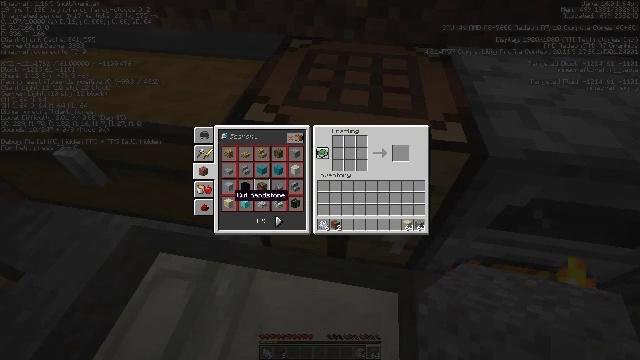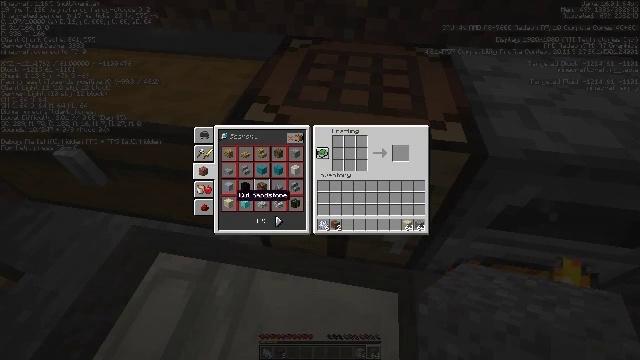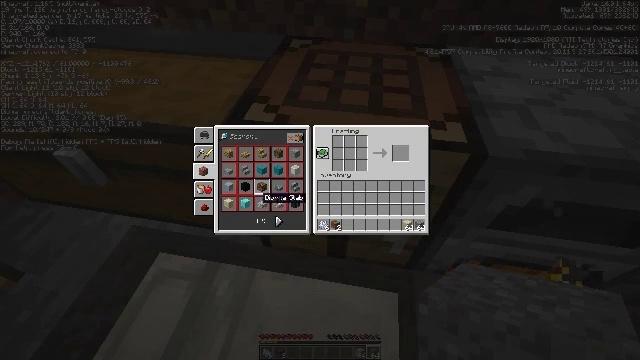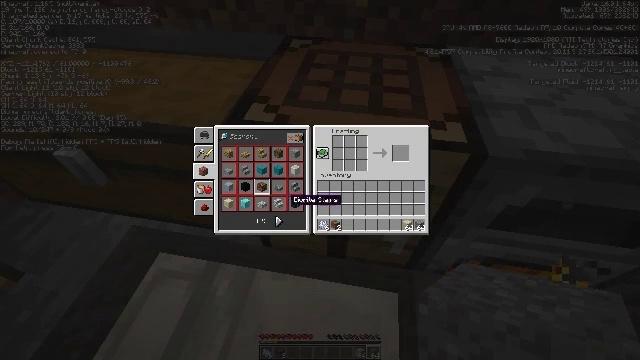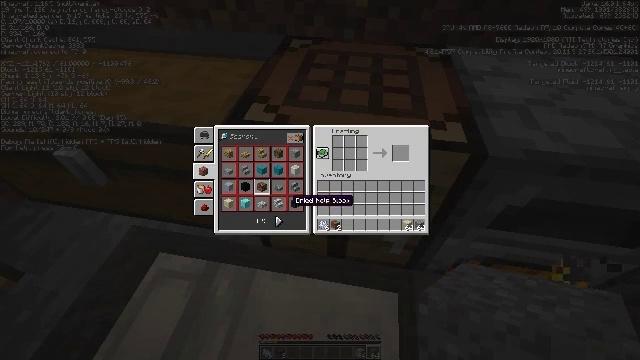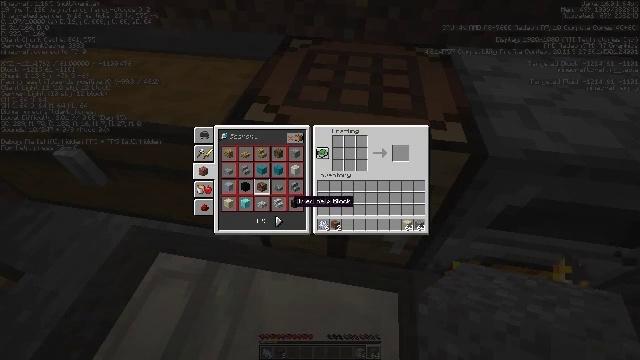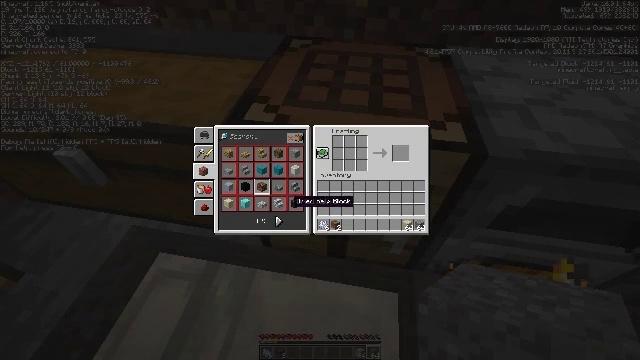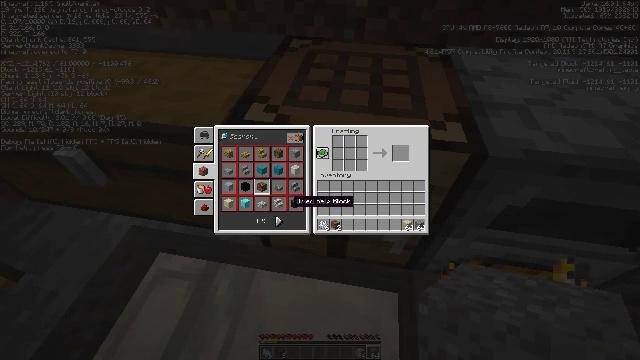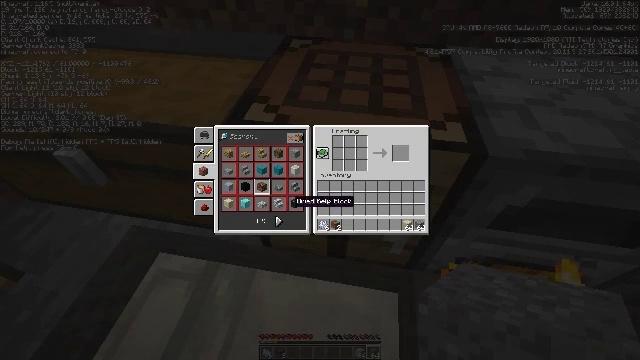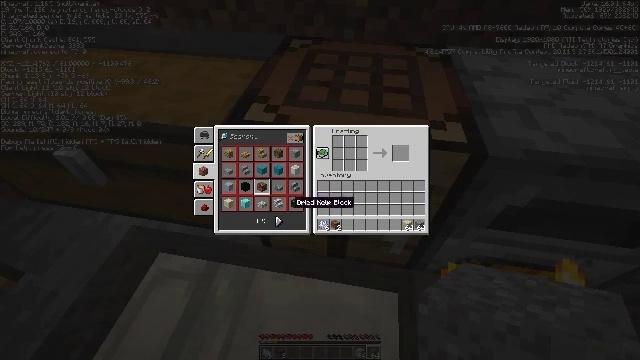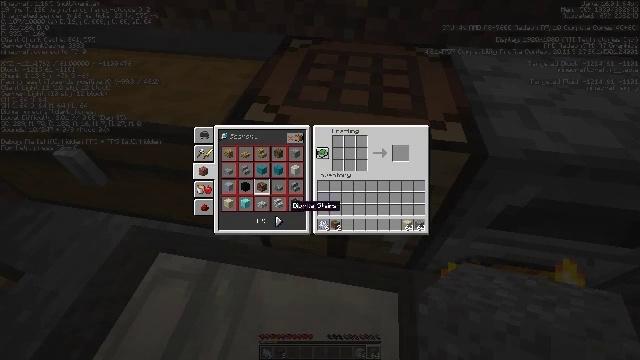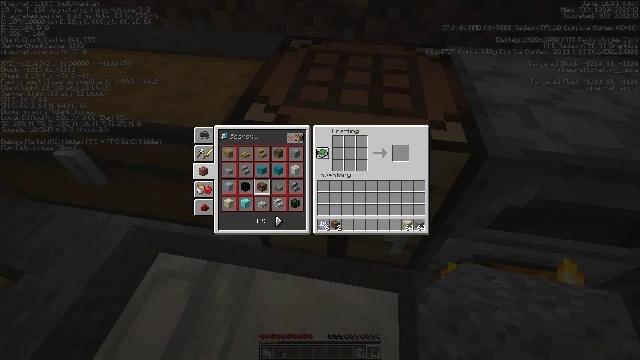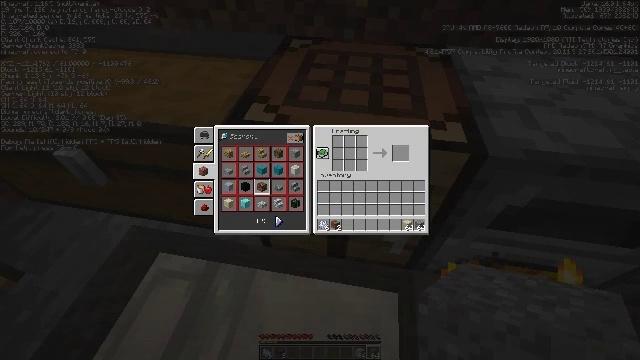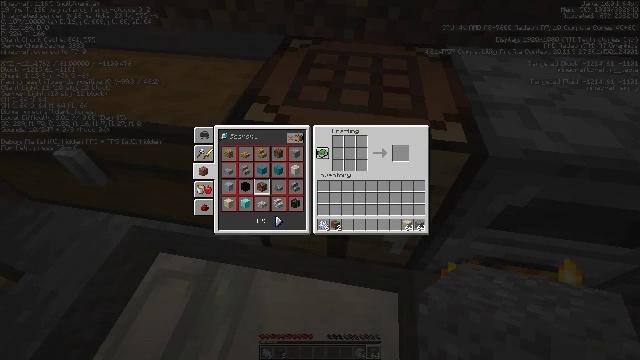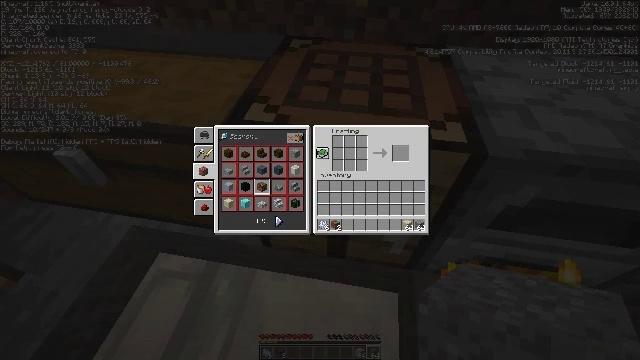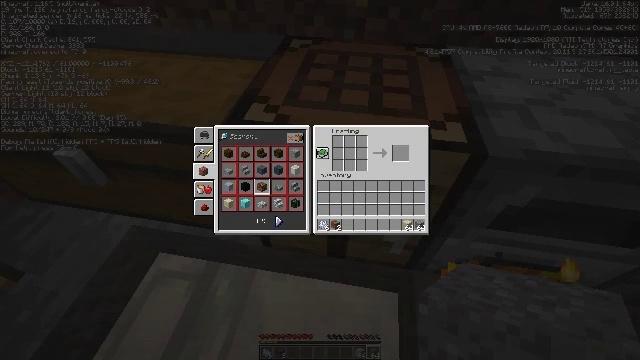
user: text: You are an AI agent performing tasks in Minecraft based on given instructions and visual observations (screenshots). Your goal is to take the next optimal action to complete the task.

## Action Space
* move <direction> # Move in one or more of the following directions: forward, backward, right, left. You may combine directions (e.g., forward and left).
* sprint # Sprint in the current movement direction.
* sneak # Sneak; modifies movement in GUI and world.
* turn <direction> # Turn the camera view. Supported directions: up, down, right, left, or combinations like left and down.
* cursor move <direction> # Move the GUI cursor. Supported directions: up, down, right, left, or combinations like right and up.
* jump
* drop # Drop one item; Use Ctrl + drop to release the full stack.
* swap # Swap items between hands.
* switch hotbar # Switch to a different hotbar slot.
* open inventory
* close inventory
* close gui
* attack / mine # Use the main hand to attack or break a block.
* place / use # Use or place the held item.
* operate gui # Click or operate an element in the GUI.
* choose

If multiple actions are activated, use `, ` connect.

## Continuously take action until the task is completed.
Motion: motion action
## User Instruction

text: Craft white dye.
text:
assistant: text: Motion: no_op
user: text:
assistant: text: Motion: turn right
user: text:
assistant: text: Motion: turn right
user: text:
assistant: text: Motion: no_op
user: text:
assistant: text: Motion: no_op
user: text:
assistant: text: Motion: no_op
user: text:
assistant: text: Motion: no_op
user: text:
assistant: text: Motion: no_op
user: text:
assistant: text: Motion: no_op
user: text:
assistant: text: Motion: no_op
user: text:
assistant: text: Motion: no_op
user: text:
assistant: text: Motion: no_op
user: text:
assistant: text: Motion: no_op
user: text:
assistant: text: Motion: no_op
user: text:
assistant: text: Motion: no_op
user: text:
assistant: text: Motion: turn left
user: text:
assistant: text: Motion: turn left and up
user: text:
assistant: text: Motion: turn left
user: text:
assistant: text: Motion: no_op
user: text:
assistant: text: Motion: no_op
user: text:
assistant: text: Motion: no_op
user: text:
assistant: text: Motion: no_op
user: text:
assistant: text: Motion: no_op
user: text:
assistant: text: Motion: no_op
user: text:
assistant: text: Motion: no_op
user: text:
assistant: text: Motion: turn right and down
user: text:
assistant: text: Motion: turn right
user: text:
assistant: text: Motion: turn right
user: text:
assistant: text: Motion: no_op
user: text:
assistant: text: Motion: no_op